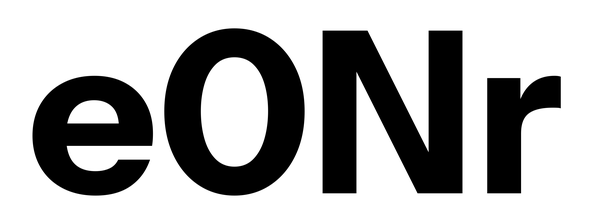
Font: InstrumentSans_Bold